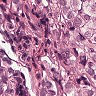
Metastatic tissue present: yes